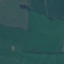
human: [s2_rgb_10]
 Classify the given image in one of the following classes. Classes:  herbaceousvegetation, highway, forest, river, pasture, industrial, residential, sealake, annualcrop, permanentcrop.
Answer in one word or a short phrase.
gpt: Pasture